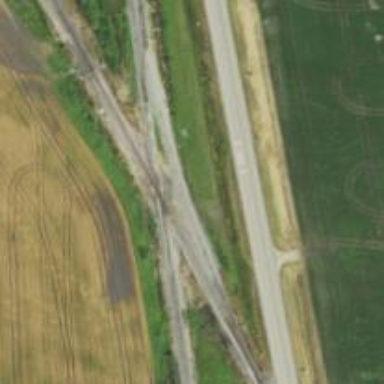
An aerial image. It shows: Junction on the railway.